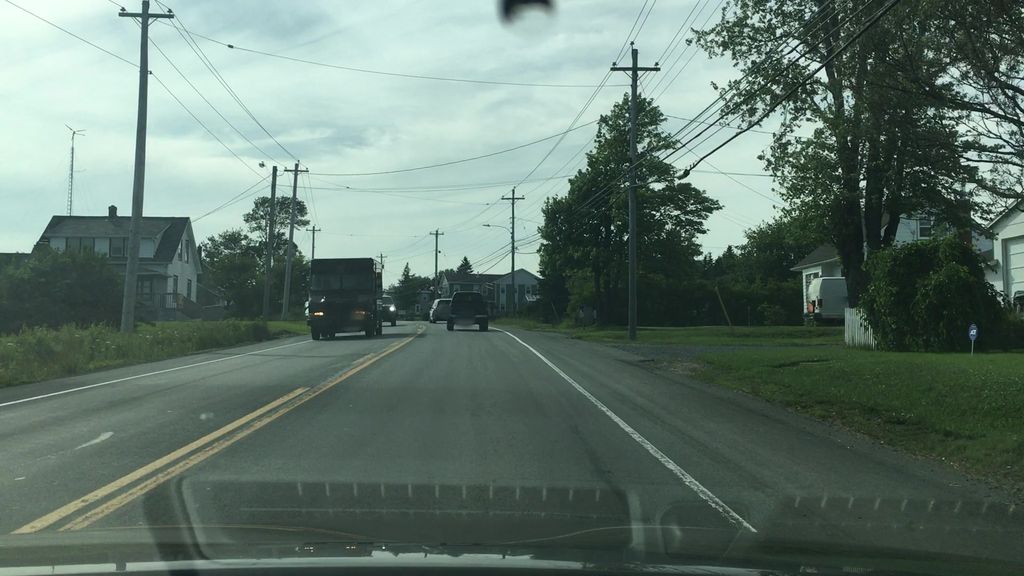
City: halifax